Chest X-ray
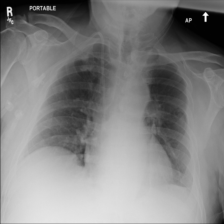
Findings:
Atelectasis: negative
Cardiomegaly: negative
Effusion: negative
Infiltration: negative
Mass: negative
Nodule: negative
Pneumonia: negative
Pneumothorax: negative
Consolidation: negative
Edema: negative
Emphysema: negative
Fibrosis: negative
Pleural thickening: negative
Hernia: negative